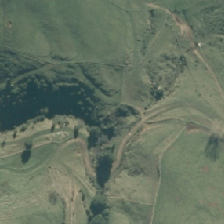
Land cover: high_producing_grassland